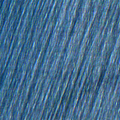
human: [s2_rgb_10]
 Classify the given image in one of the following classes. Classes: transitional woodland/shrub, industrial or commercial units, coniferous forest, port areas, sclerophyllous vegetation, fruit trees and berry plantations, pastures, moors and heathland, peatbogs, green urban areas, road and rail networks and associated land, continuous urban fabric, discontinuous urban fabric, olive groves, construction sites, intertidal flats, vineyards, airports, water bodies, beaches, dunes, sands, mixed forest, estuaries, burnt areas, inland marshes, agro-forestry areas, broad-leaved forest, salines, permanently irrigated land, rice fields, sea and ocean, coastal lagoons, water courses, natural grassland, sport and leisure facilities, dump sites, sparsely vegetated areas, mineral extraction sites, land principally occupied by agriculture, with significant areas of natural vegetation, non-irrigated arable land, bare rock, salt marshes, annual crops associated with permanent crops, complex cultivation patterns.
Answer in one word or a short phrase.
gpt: continuous urban fabric